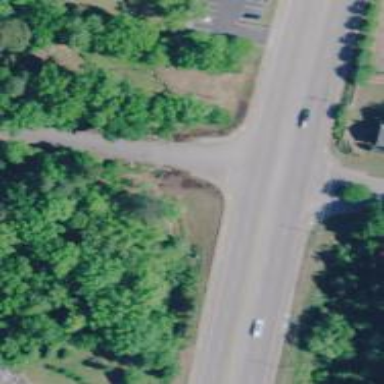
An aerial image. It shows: Unmarked road crossing.